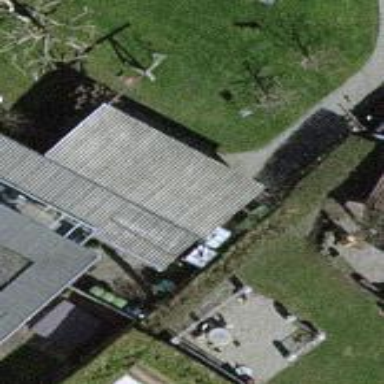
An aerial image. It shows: Shed building.